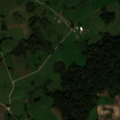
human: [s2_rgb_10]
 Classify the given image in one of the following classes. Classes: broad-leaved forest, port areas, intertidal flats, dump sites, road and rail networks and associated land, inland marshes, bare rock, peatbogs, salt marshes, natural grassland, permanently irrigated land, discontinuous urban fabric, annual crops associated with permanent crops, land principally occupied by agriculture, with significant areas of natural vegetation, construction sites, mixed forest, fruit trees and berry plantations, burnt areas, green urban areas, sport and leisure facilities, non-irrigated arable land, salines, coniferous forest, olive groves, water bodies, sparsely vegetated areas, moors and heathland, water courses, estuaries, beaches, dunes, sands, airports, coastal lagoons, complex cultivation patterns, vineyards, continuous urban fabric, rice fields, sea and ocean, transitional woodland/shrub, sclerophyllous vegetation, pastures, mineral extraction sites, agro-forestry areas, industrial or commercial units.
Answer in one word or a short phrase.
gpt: non-irrigated arable land, land principally occupied by agriculture, with significant areas of natural vegetation, broad-leaved forest